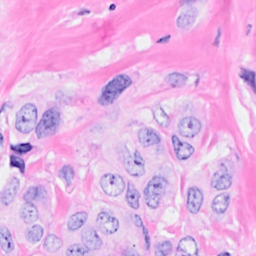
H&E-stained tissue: Breast